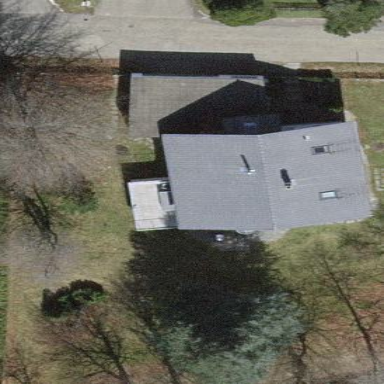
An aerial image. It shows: Detached building with gabled roof.